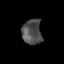
Tissue: prostate
Cell type: T cells
Senescence score: 0.3498
Nuclear area (px): 485
Mean DAPI intensity: 79.274